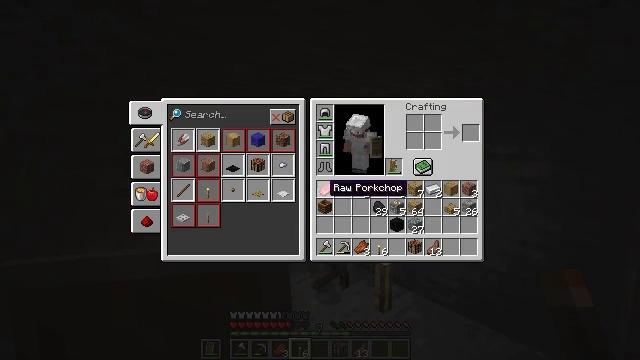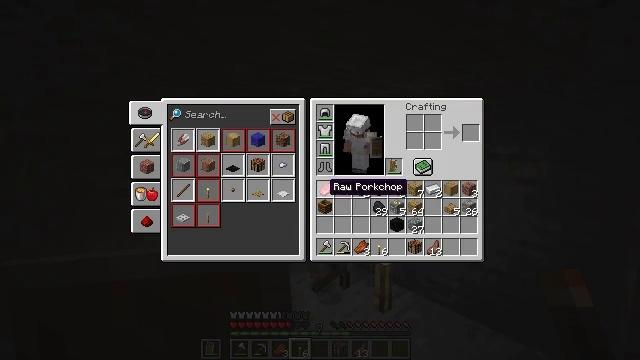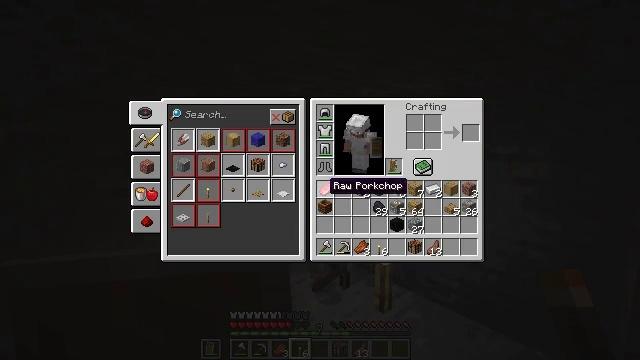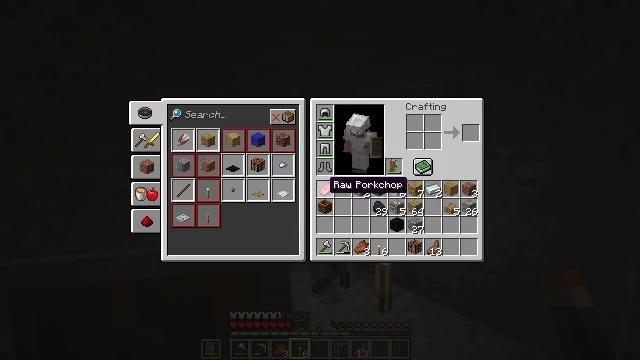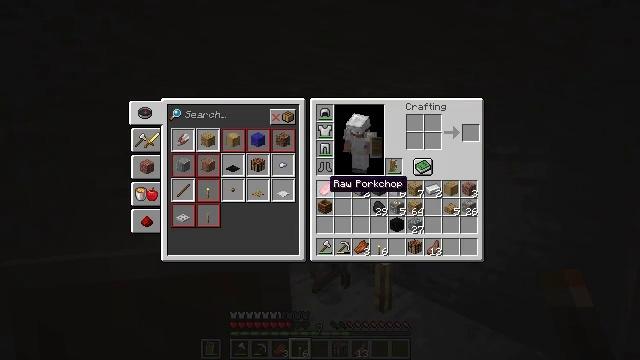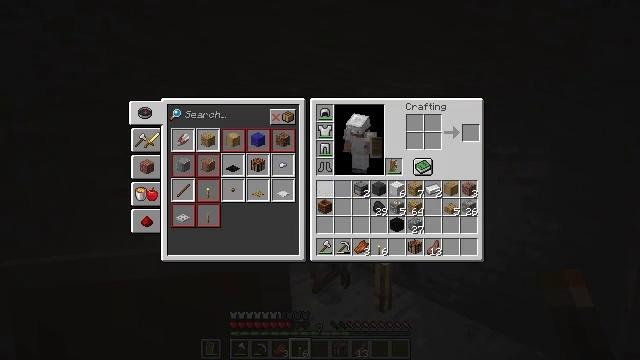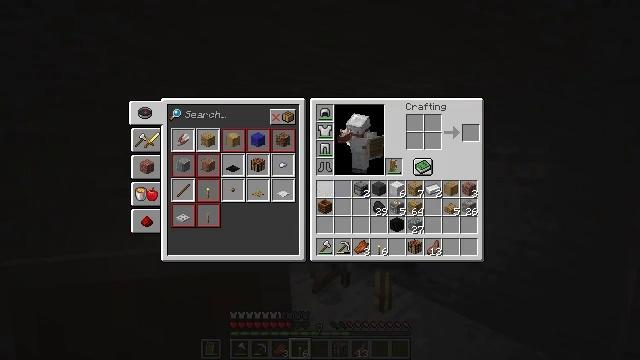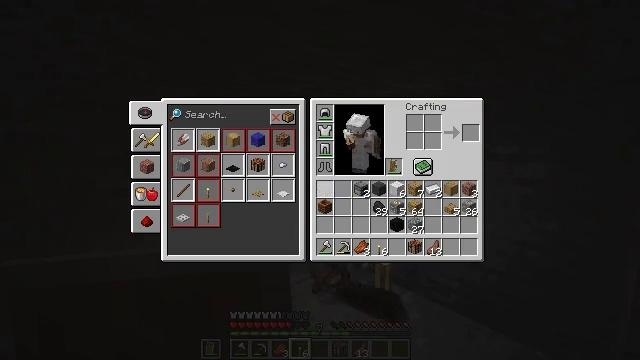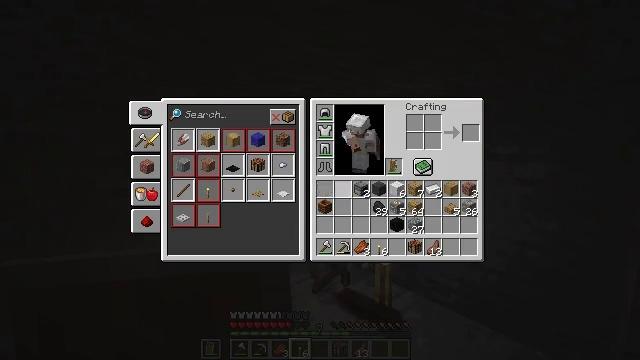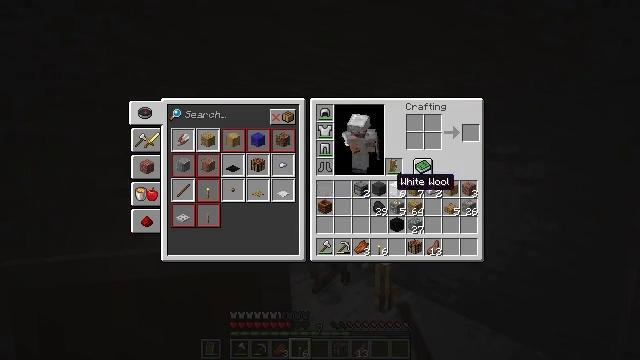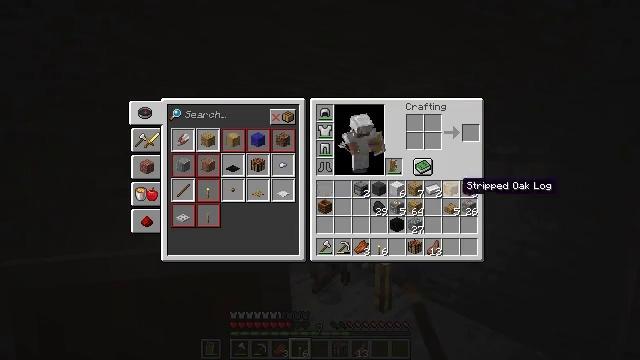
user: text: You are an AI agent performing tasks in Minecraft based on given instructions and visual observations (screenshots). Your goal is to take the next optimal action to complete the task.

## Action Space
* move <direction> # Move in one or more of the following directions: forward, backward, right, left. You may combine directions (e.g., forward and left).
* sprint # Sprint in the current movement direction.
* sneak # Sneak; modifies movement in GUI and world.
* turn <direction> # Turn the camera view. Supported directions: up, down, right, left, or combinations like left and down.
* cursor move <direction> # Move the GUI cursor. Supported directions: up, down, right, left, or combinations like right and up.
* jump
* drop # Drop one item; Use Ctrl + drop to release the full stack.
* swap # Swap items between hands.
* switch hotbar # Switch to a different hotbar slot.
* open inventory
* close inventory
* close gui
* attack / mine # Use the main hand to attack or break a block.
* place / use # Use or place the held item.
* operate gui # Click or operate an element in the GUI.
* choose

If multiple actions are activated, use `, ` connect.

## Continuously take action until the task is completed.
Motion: motion action
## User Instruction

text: Remove a porkchop from the inventory.
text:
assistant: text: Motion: sprint
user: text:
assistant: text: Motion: sprint
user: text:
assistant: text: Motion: sprint
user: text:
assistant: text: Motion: sprint
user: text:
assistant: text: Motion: sprint, drop
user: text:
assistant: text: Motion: sprint, drop
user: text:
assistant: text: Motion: sprint
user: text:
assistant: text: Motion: sprint, cursor move right
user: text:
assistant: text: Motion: sprint, cursor move right
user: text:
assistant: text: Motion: sprint, cursor move right
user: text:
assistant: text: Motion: sprint